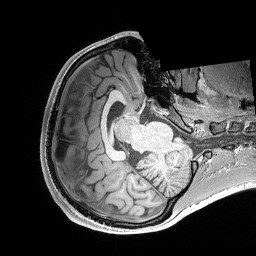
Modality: T1w
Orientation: axial
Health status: healthy
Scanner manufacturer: siemens
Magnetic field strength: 3 T